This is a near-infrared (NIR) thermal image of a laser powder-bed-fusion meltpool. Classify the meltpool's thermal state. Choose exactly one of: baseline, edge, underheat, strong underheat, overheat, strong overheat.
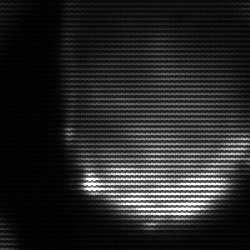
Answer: edge